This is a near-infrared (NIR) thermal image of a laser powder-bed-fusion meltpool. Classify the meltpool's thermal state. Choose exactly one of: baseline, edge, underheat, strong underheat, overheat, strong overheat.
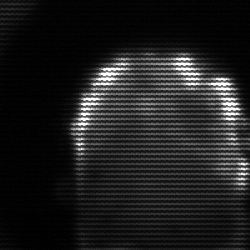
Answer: baseline